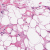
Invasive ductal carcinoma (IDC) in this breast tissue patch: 0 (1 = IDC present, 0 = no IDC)